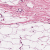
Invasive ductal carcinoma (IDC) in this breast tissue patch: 0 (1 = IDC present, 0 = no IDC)